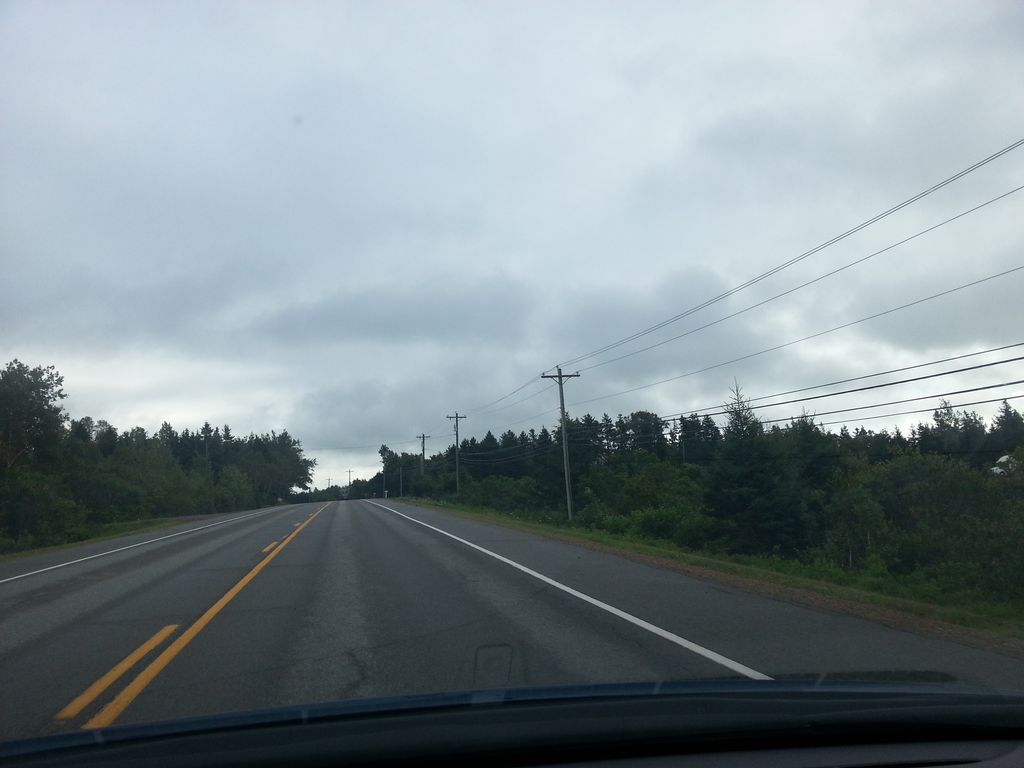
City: charlottetown